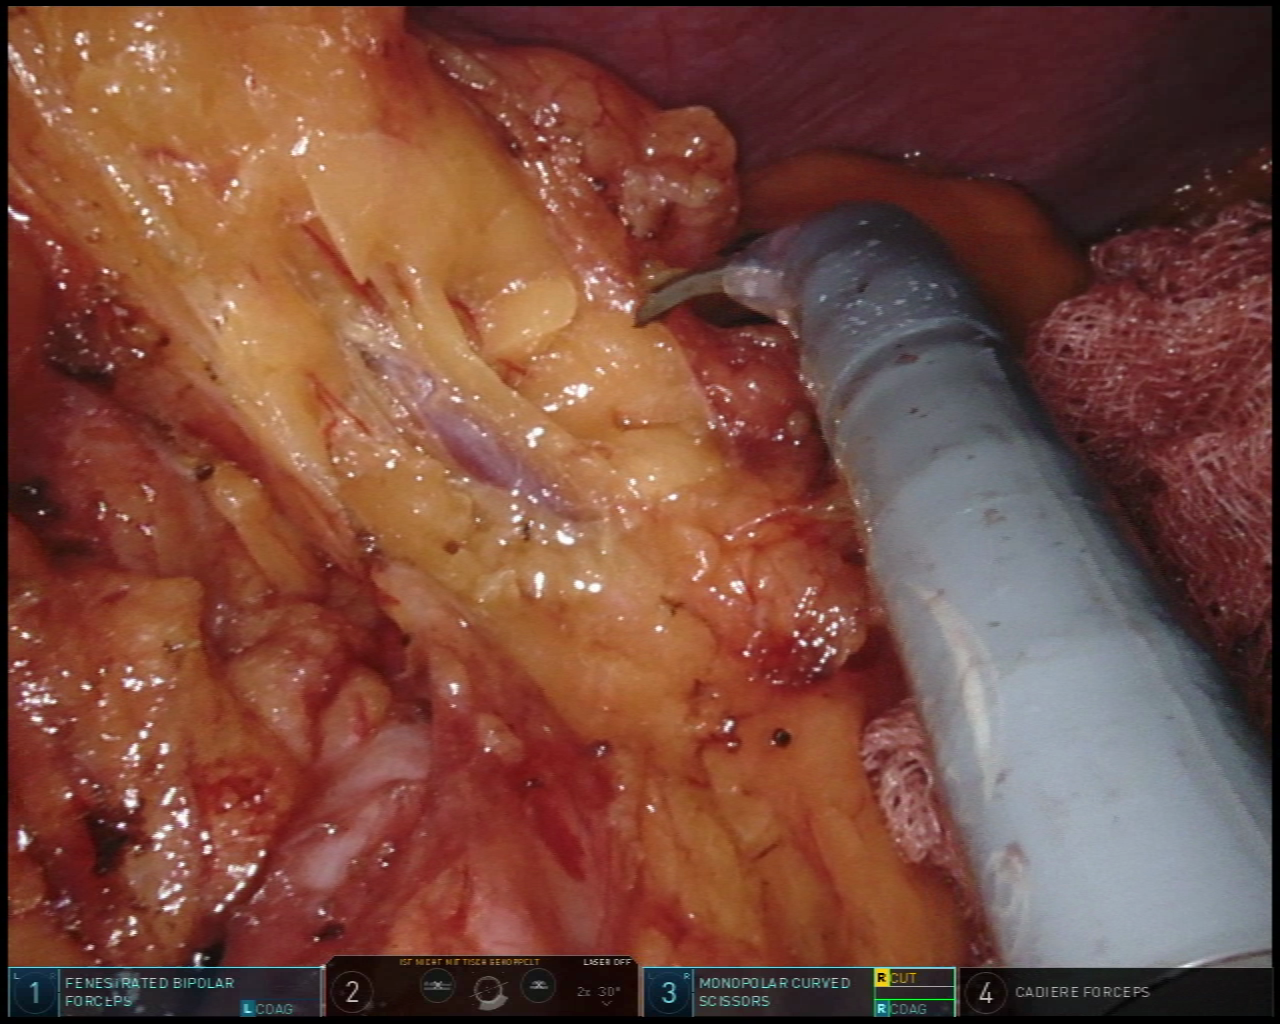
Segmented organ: stomach
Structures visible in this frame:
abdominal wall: yes
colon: no
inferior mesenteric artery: no
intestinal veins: no
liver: no
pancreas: no
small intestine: no
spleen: no
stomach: yes
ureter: no
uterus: no
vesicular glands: no